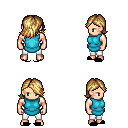
a pixel art fantasy rpg character, male body template, human, light skin, teal tunic, white pants, blonde swoop hairstyle, black slippers, four views (front, back, left, right), 2x2 character sprite sheet, small pixel art, hard edges, no anti-aliasing